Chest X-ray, AP view. Patient: 11 years old, sex F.
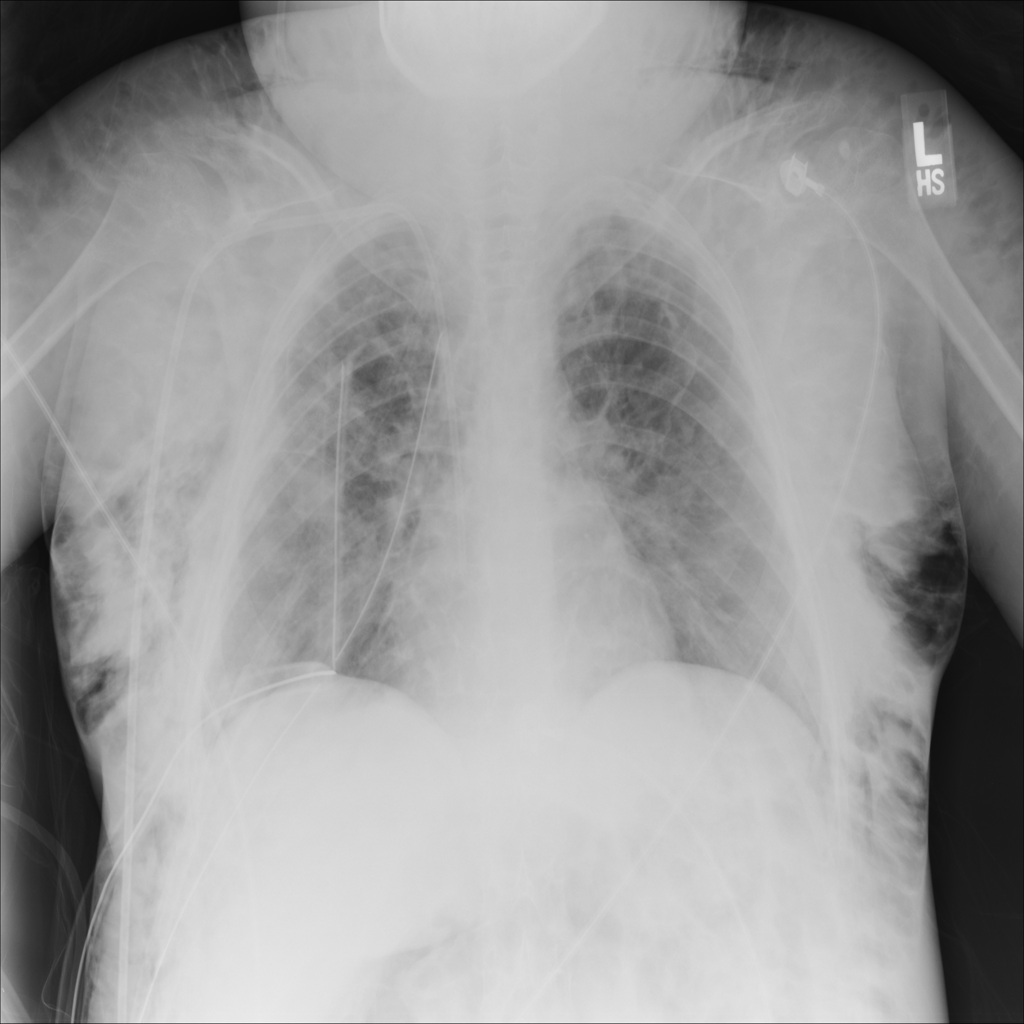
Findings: Emphysema